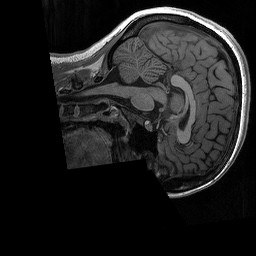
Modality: T1w
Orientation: sagittal
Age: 23
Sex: female
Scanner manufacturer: siemens
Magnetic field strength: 3 T
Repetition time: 2.3 s
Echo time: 0.00298 s